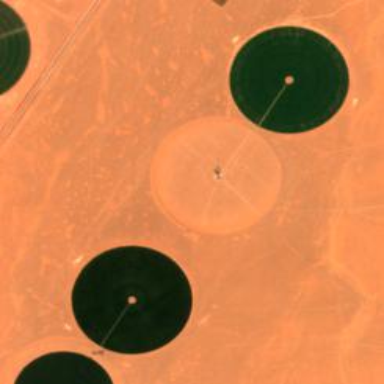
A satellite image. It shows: Farmland with pivot irrigation system.